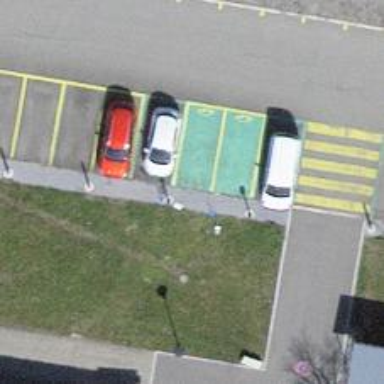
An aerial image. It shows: Charging station.